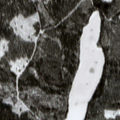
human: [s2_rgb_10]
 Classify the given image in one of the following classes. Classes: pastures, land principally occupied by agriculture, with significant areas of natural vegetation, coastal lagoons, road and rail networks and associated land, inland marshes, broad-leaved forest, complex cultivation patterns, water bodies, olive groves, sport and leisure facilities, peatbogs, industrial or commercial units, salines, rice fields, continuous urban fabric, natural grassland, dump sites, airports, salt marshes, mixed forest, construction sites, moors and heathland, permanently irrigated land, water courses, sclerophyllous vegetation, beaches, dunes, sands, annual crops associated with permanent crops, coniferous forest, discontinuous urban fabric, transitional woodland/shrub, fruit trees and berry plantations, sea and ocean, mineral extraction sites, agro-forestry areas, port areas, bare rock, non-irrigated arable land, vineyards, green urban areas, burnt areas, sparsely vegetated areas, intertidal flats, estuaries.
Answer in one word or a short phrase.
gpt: coniferous forest, water bodies